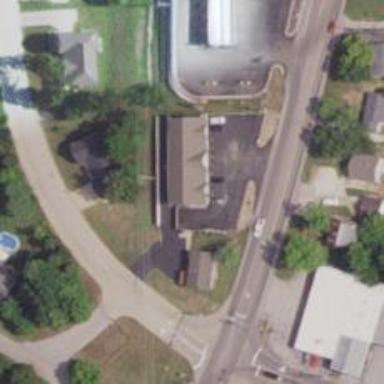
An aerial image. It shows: Clinic.